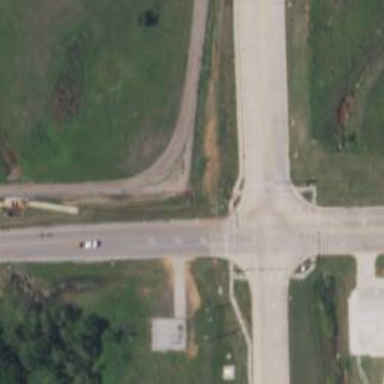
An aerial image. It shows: Unmarked crossing on footway.